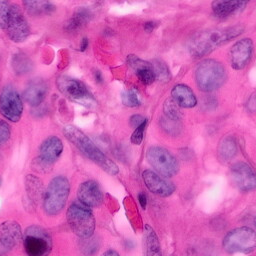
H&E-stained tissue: Pancreatic